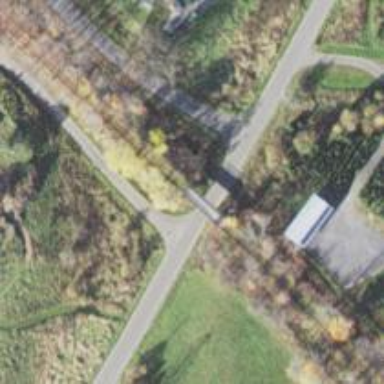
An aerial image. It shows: Bridge for cycleway.